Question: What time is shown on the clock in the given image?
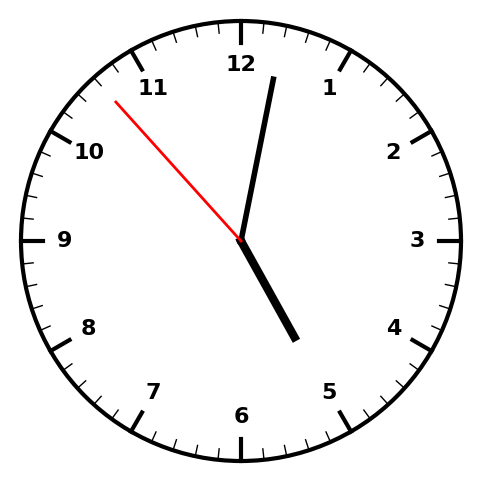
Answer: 05:01:53